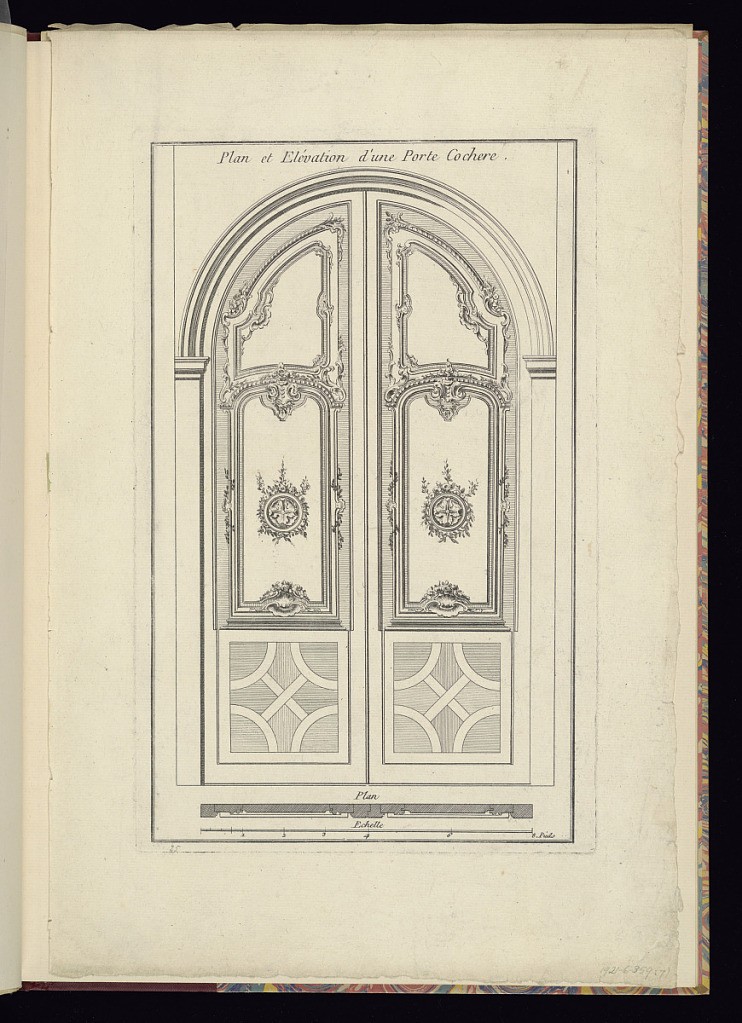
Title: Plan et Elévation d’une Porte Cochere
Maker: A. Le Canu, French, active 1746 – 1768
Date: mid- 18th–late 18th century
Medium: Etching and engraving on laid paper
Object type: Print
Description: Design for a set of exterior double doors decorated with rococo ornament and motifs. The arched doors feature central vertical curvilinear panels (boiseries) divided into two parts with molding decorated with flowers, sprigs, rosettes, gadrooning, scrolling leaves (rinceaux), fleurons, shells, and rosettes. The door paneling includes central rosettes framed by flowers and leaves. The lower panels of the doors are decorated with geometric marquetry designs. There is a plan view of the doors below along with a scale. The plate is titled. Other copies of this plate with varying background shading are bound in this album - 1921-6-359-3 and 1921-359-6.